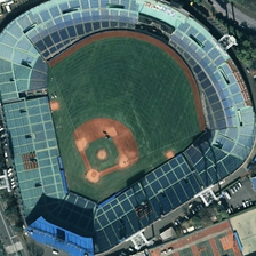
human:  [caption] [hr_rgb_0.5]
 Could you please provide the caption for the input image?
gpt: Birds nest stadium is surrounded by vegetation in good order (2).

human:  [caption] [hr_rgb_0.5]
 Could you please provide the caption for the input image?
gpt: the bird's nest is surrounded by vegetation in order(2.

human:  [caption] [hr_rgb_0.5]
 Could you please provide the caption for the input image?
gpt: The bird's Nest stadium is surrounded by orderly vegetation.

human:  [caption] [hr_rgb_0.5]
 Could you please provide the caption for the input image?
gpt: The bird nesting stadium is surrounded by vegetation in good order(2).

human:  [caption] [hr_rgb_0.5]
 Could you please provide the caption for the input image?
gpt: Plants in the National Stadium